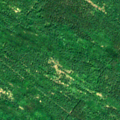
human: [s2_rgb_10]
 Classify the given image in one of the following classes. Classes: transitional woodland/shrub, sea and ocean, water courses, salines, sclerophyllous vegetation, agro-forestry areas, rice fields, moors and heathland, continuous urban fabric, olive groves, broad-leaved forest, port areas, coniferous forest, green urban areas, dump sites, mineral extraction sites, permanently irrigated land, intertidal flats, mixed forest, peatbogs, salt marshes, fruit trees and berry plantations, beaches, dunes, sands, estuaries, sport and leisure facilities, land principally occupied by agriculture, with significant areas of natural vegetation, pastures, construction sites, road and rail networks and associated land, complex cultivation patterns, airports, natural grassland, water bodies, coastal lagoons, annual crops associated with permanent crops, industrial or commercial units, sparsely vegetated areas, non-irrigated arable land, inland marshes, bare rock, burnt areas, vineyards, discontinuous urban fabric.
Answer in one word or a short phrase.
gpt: broad-leaved forest, coniferous forest, mixed forest